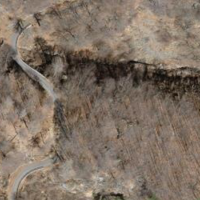
EUNIS habitat code: 44
Species observed at this site:
Phyteuma scheuchzeri